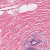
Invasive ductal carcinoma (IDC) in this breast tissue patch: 0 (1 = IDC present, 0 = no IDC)